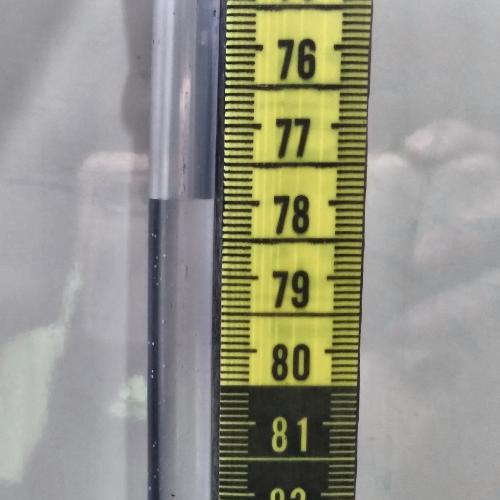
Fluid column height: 78.0 cm